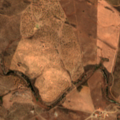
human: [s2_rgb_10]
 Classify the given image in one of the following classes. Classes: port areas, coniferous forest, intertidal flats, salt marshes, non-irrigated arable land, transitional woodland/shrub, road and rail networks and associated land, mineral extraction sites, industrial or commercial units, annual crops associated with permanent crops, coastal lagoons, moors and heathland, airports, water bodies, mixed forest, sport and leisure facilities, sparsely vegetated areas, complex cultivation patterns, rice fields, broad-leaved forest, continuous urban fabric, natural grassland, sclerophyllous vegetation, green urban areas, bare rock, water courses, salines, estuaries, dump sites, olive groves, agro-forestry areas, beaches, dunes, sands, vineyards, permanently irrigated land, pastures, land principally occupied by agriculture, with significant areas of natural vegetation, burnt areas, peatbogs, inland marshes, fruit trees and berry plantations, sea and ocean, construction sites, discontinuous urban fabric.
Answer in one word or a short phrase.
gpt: non-irrigated arable land, sclerophyllous vegetation, transitional woodland/shrub